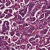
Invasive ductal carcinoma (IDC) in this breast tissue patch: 1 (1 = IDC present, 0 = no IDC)